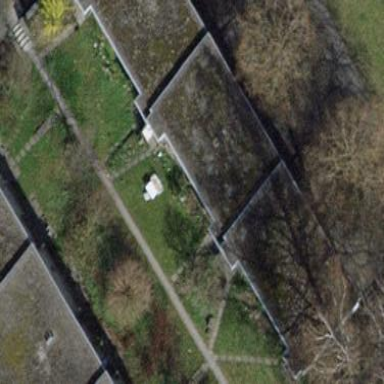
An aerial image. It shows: Terrace building with flat roof.